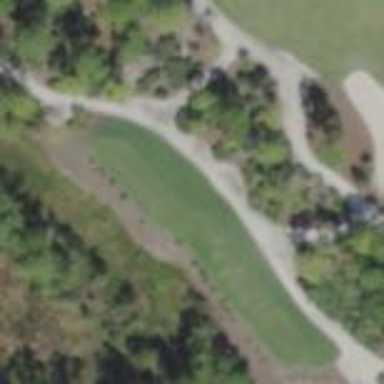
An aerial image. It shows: Golf tee on grassy land.